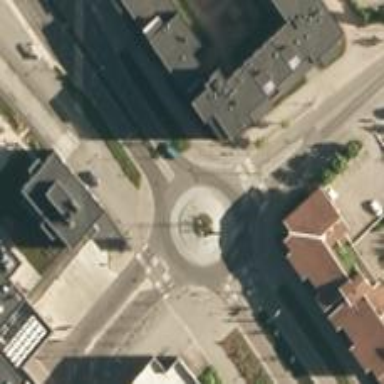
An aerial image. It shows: Tertiary road with asphalt surface leading to roundabout.